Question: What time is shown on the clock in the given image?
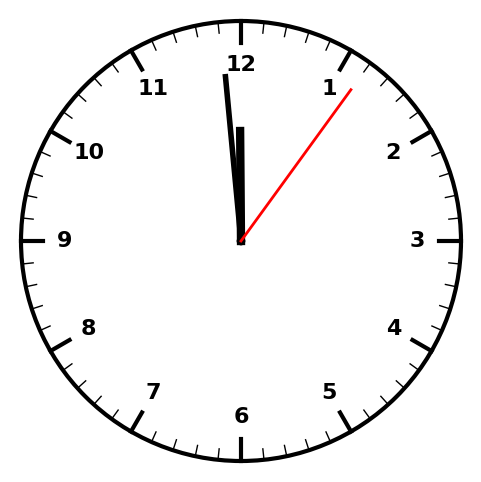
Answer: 11:59:06